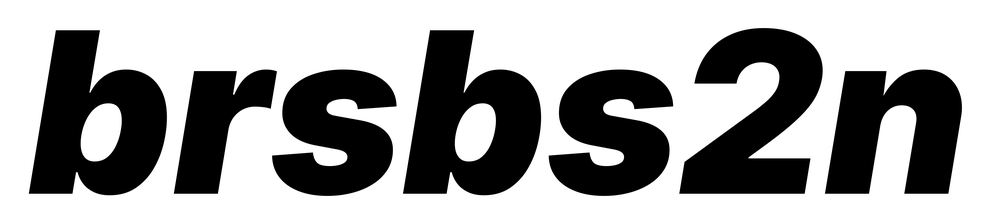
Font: Inter-Italic_Black_Italic